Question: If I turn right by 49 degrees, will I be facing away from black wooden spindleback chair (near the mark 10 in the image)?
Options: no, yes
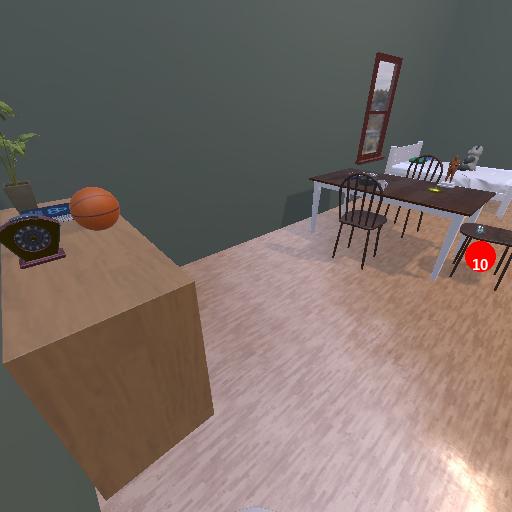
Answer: no